Question:
I want to know whether this normal map i created is correct.. I was expecting where the object is planar, it should have pure blue color, no component of red or green color... But clearly this is not pure blue. I created this using 3DS autodesk 2011
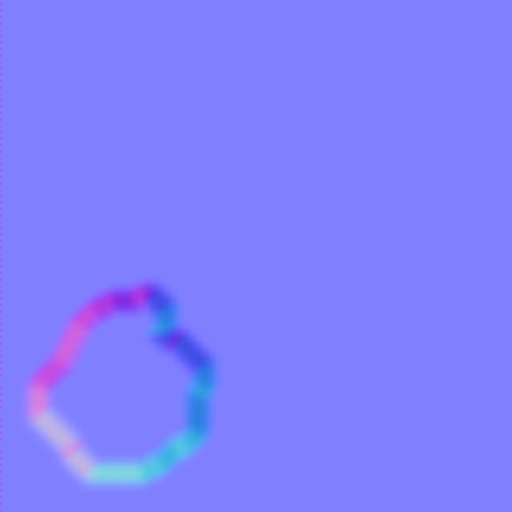
Answer: Yes it looks ok. Since the components of the normal is in the range '[-1, 1]' they need to be remapped to '[0, 255]' before they can be stored in the normal map. This is done by:
'''
remapped = (value * 0.5 + 0.5) * 255
'''
For a normal of '[0 1 0]' you get a value of '[128 255 128]'.